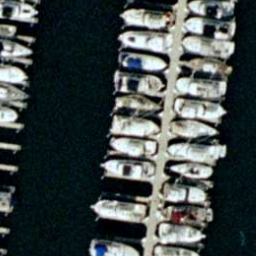
Label: harbor